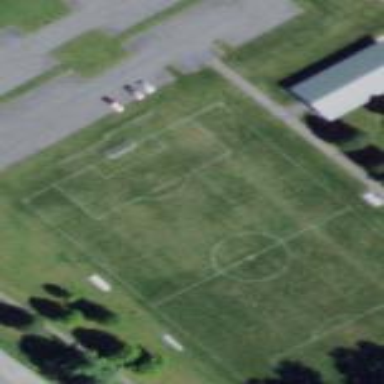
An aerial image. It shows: Soccer pitch designated for leisure and sports activities.